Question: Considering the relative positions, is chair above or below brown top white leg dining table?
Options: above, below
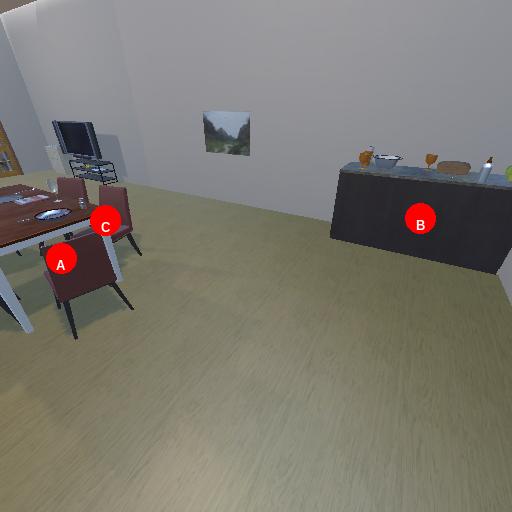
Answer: above